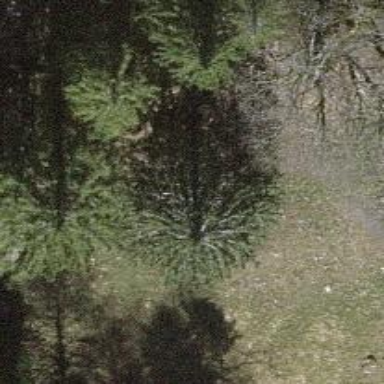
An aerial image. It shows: Single tag "natural: tree."